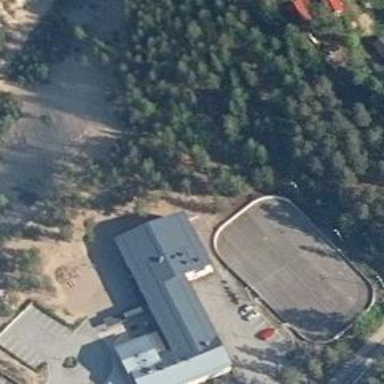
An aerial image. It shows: School building.